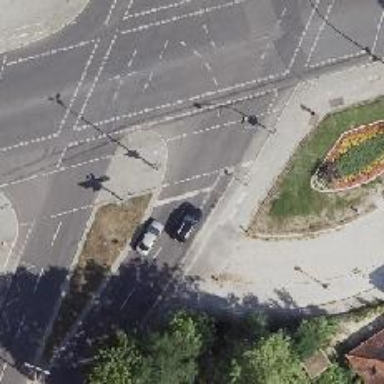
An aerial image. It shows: Road with traffic signals.